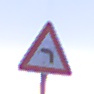
Verkehrszeichen: KurveLinks
Umgebung: Outdoor, Urban
Tageszeit: SunriseSunset
Wetter: Overcast
Licht: Natural
Jahreszeit: NotSpecified
Kontrast: LowContrast